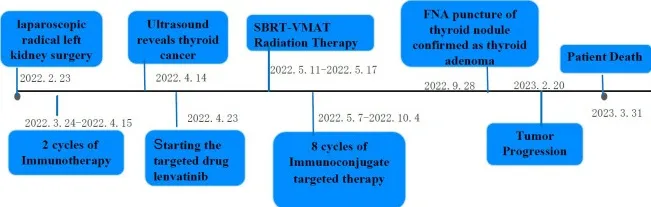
Timeline of the patient's entire treatment process.
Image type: chart (chart)